Interaction volume radius: 5 \u00c5
Interaction volume height: 30 \u00c5
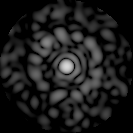
Disorder parameter: 0.8357